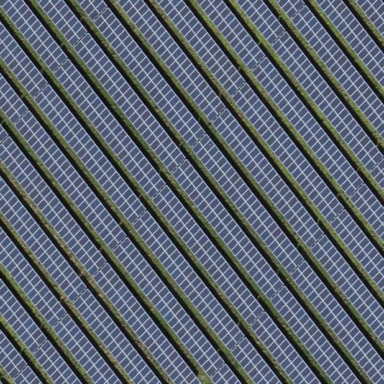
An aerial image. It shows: Solar photovoltaic panel generator.